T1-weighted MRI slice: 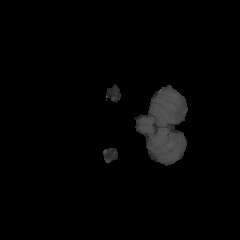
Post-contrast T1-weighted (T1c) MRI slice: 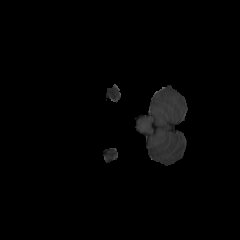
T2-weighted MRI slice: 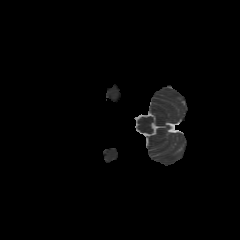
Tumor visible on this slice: no